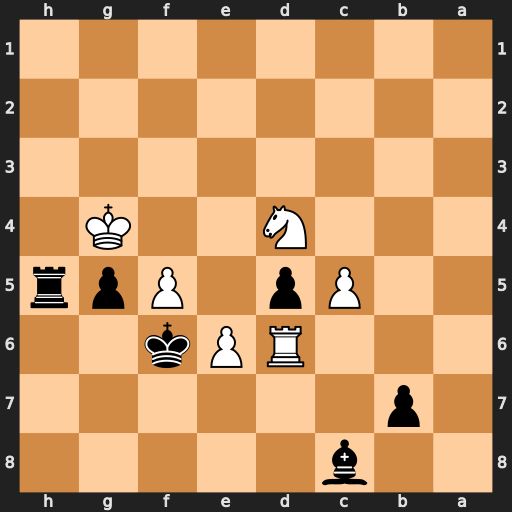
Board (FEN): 2b5/1p6/3RPk2/2Pp1Ppr/3N2K1/8/8/8
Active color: b
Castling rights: -
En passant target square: -
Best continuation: Rh4+ Kf3 Rxd4